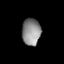
Tissue: lung
Cell type: Endothelial cells
Senescence score: 0.1657
Nuclear area (px): 486
Mean DAPI intensity: 140.558